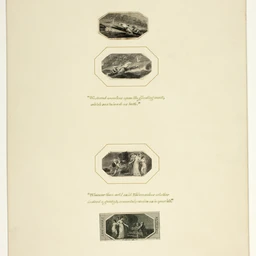
Title: Plate from Telemachus
Artist: Thomas Stothard
Caption: plate from telemachus, engraving, paper (fiber product), drawings (visual works), prints and drawing, print, thomas stothard, a work made of engraving on paper, prints and drawings, art institute of chicago